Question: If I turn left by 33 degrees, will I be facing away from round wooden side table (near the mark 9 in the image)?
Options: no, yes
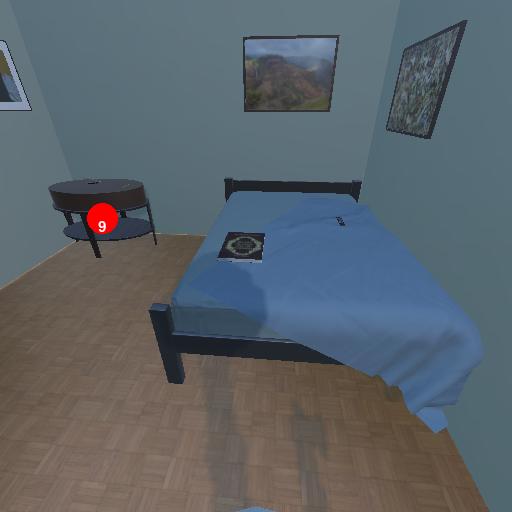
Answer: no